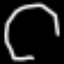
Label: octagon